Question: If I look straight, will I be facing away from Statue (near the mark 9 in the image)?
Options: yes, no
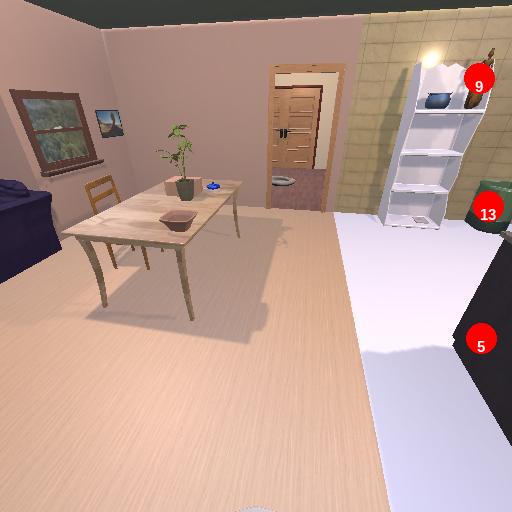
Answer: yes